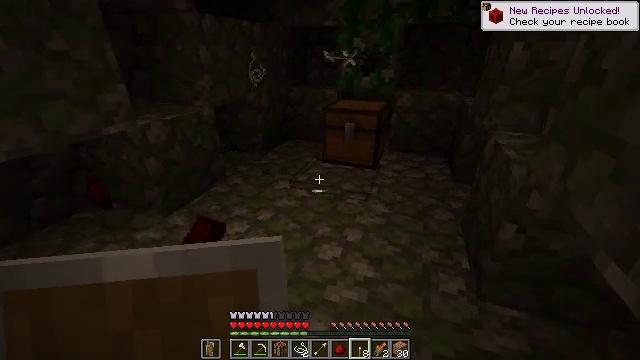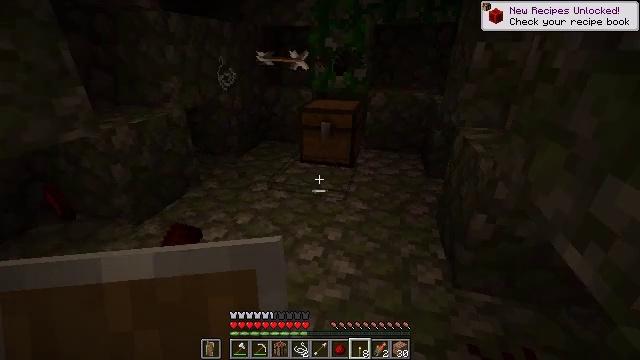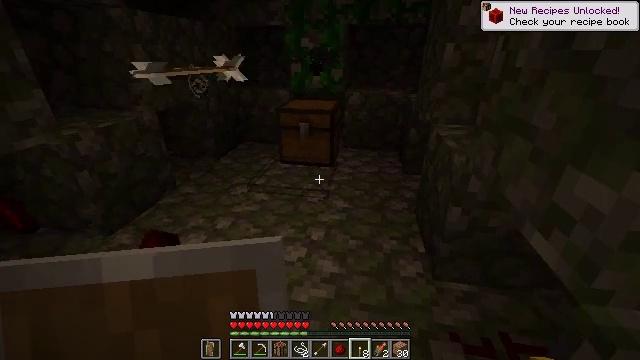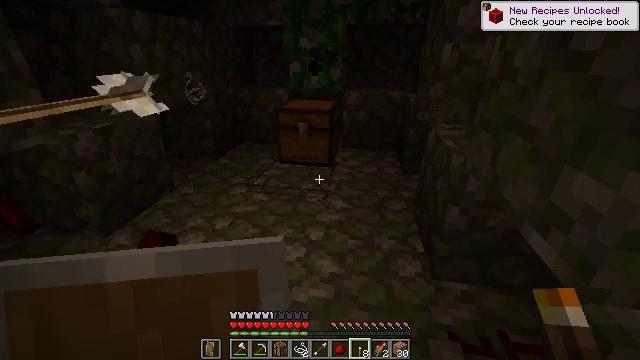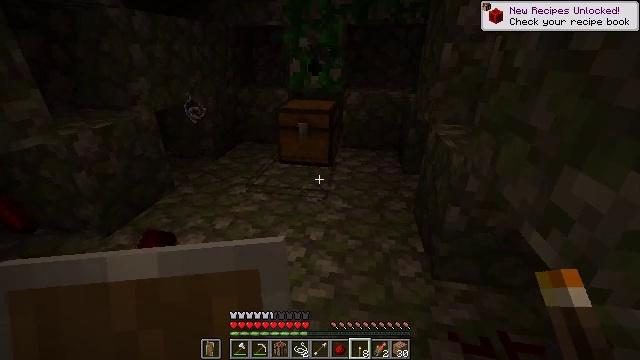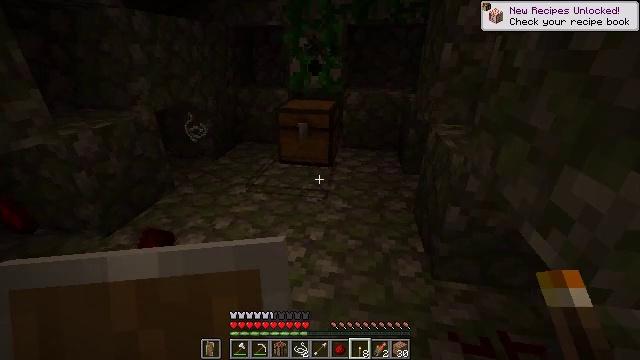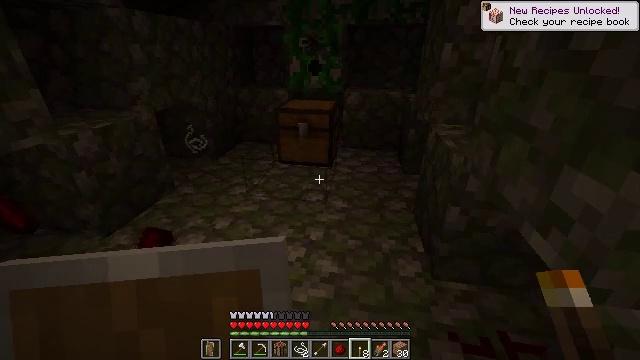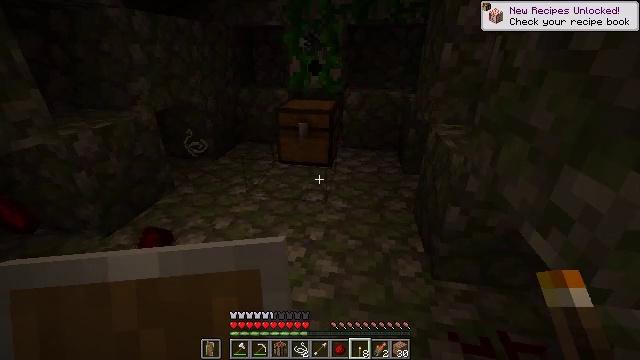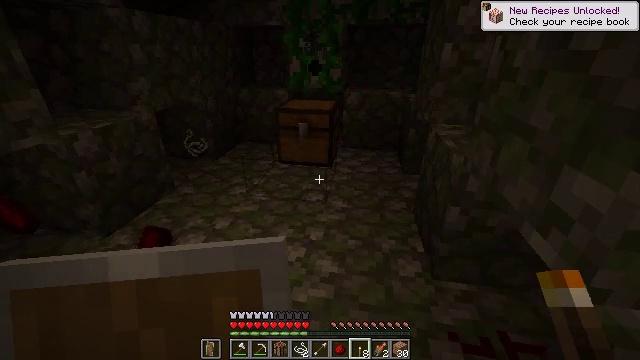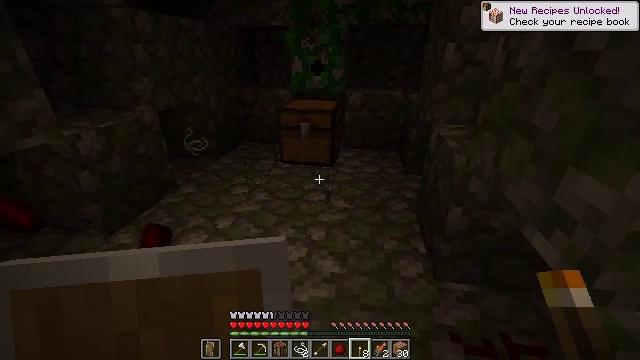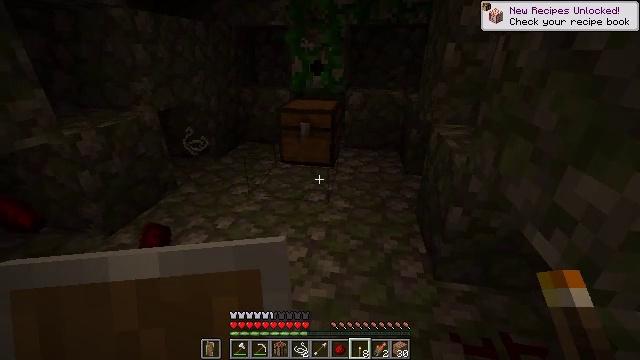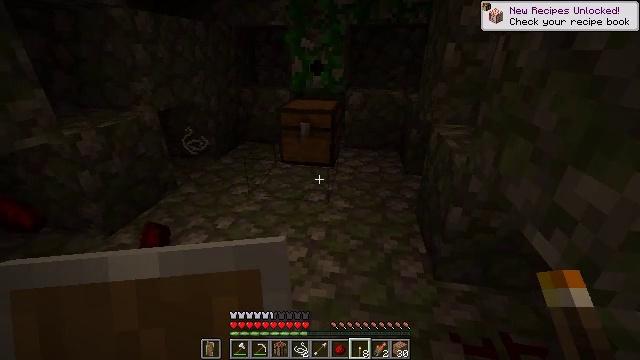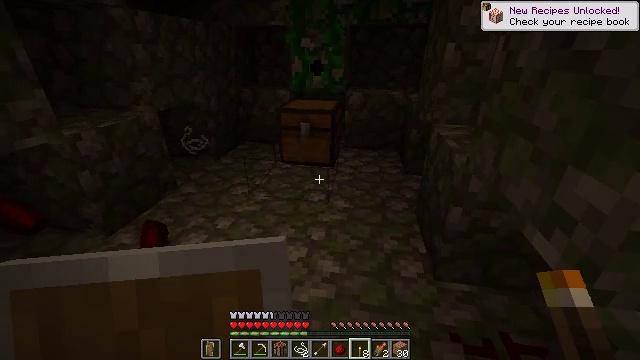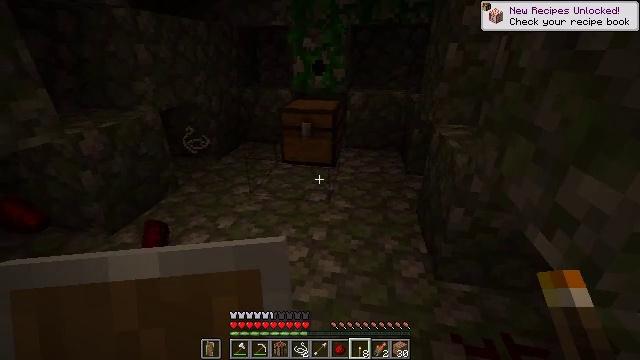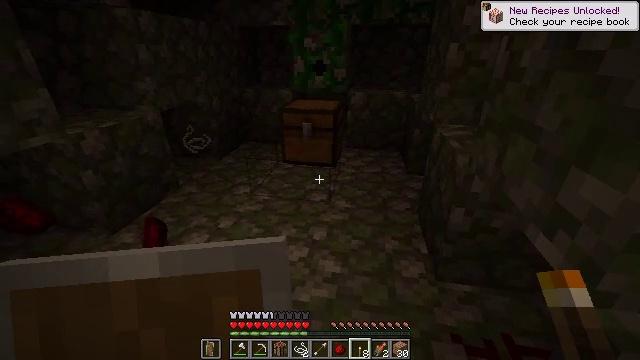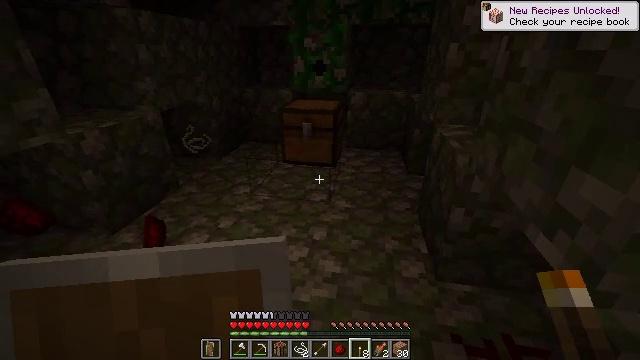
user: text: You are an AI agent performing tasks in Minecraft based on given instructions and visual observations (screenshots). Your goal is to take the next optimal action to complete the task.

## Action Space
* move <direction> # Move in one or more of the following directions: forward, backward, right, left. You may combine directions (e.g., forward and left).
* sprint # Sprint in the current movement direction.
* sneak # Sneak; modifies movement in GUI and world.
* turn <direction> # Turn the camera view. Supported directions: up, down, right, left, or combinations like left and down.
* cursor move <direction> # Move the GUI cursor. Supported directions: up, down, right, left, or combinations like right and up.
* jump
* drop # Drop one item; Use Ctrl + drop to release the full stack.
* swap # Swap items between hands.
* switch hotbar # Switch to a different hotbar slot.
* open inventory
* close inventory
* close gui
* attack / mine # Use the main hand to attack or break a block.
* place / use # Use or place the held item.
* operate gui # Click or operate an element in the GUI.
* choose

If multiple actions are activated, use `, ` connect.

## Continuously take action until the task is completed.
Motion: motion action
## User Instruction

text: Cut the tripwire to disarm it.
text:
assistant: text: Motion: turn right
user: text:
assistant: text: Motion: turn right
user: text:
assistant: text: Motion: no_op
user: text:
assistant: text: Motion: no_op
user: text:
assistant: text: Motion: no_op
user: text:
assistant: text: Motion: no_op
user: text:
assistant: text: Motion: no_op
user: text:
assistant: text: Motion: no_op
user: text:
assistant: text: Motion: no_op
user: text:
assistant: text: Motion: no_op
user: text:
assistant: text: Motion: no_op
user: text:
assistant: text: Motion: no_op
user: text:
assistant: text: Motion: no_op
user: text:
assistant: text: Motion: no_op
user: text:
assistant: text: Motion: no_op
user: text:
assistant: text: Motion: no_op
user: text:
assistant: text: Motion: no_op
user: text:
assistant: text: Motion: no_op
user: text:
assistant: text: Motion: no_op
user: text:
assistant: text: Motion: turn right and up
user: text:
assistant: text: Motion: turn up
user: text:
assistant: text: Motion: turn left and up
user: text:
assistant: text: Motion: turn up
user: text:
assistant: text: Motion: no_op
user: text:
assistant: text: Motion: no_op
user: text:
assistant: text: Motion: no_op
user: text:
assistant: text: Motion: no_op
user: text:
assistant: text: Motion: turn right and down
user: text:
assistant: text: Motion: turn down
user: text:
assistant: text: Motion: turn left and down